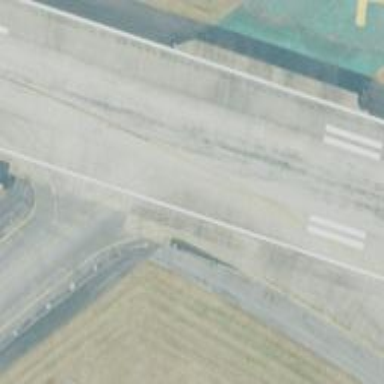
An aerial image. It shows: Asphalt runway at the airport.